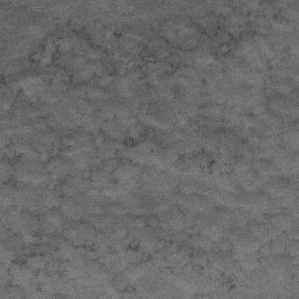
Label: frost